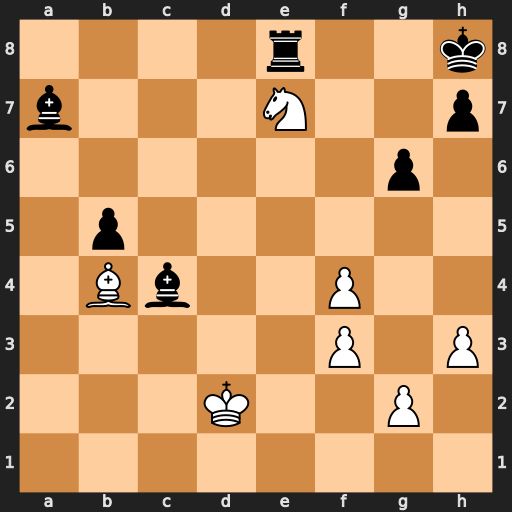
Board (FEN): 4r2k/b3N2p/6p1/1p6/1Bb2P2/5P1P/3K2P1/8
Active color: w
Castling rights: -
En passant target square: -
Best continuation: Bc3+ Bd4 Bxd4#